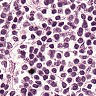
Metastatic tissue present: no